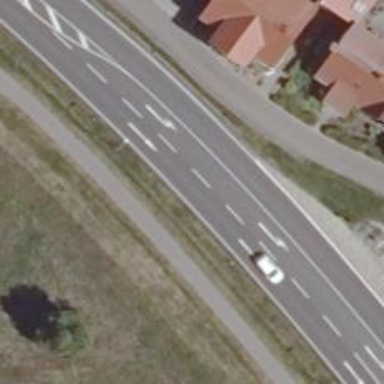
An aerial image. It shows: Asphalt road classified as primary highway.